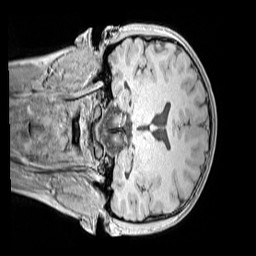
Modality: MP2RAGE
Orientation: coronal
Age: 11
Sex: female
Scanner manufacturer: siemens
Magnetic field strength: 3 T
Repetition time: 4 s
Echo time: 0.00299 s